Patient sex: M
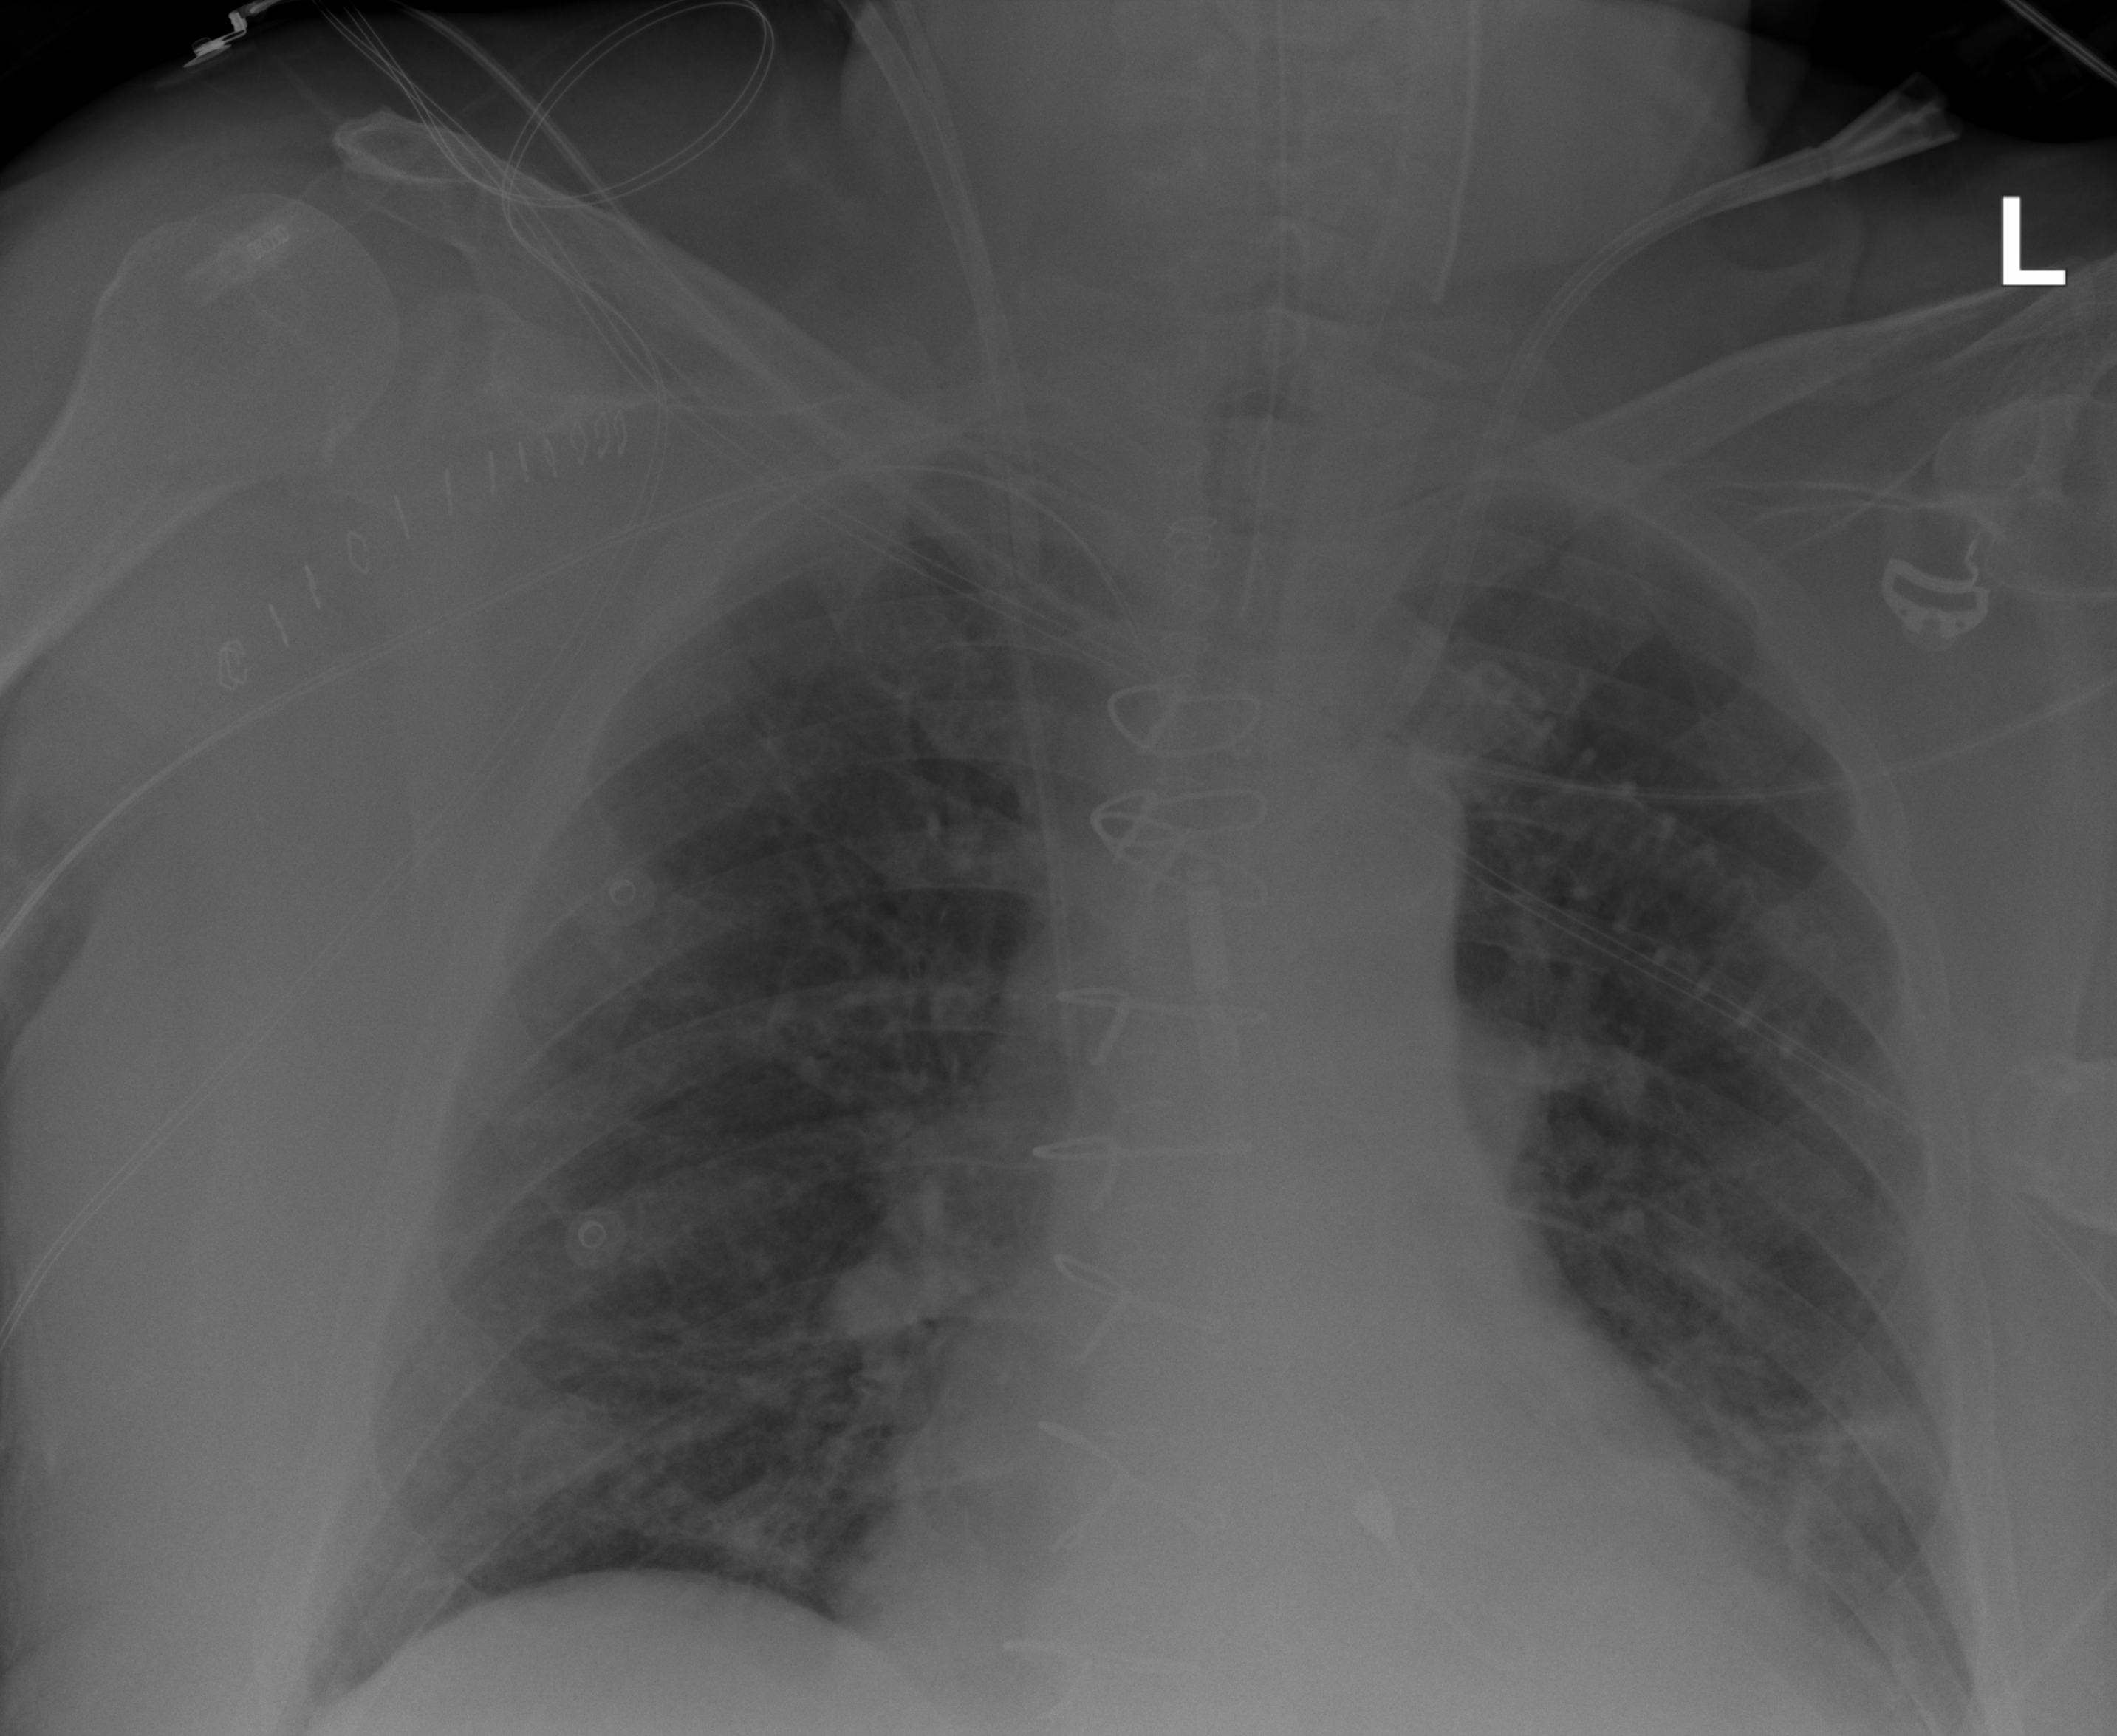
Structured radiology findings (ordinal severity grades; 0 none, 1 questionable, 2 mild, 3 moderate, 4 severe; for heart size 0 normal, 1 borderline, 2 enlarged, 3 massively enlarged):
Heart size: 1
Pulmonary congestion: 2
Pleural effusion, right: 0
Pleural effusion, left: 2
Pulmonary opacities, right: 0
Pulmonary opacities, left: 0
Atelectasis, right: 0
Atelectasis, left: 2